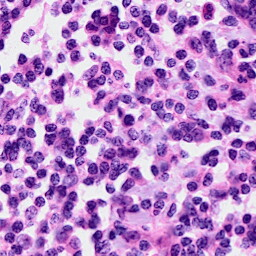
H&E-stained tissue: Cervix